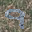
Label: 9